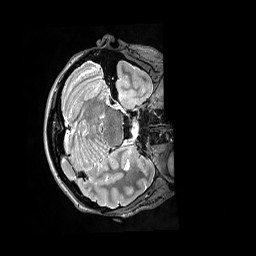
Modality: T2w
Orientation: axial
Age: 32
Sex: female
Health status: ill
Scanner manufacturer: siemens
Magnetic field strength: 3 T
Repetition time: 3.2 s
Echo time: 0.564 s